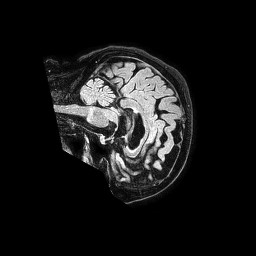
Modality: FLAIR
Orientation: sagittal
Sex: female
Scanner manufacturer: philips
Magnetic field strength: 1.5 T
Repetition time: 4.8 s
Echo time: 0.3 s